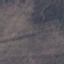
Land use / land cover: HerbaceousVegetation